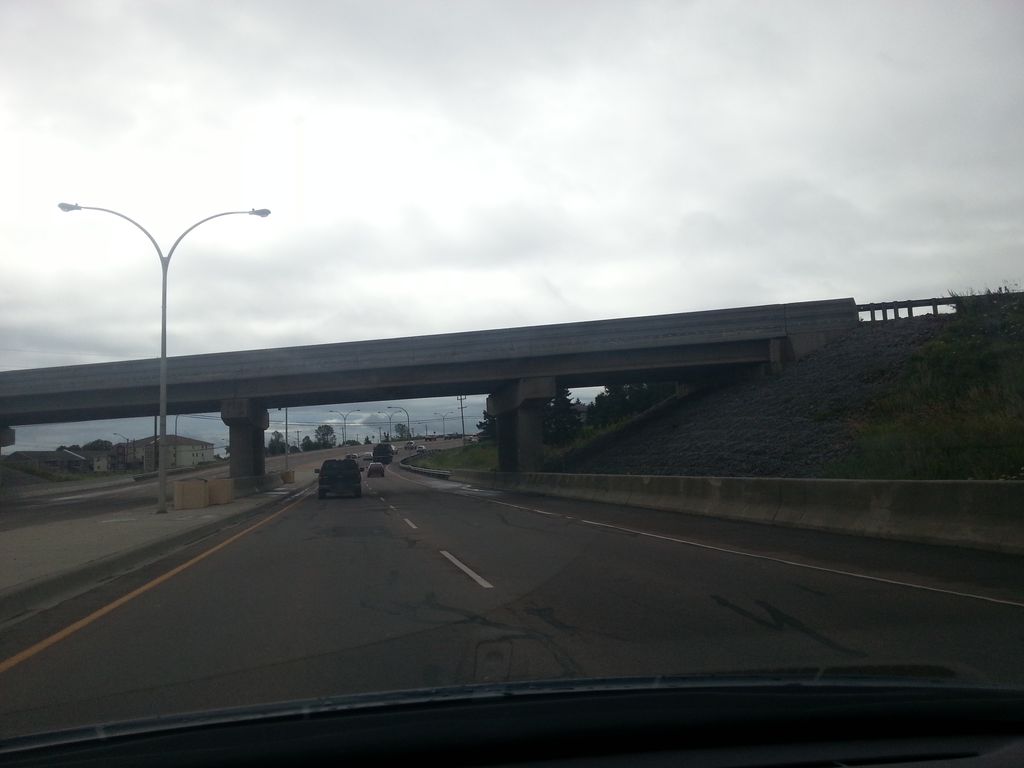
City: charlottetown